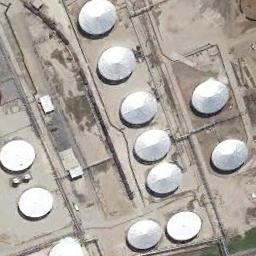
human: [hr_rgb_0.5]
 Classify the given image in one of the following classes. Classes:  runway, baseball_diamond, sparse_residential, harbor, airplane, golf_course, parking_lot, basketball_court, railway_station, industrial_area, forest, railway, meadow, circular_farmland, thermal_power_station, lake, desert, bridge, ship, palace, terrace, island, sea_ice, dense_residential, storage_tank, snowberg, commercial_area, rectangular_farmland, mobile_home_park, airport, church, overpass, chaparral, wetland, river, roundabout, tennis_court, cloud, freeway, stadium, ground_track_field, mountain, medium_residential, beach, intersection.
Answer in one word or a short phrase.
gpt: storage_tank